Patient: sex F, age 71
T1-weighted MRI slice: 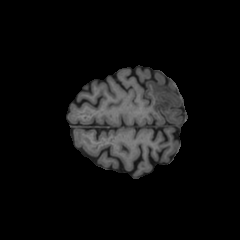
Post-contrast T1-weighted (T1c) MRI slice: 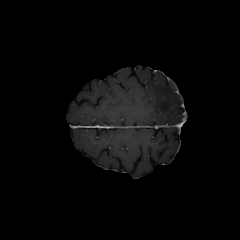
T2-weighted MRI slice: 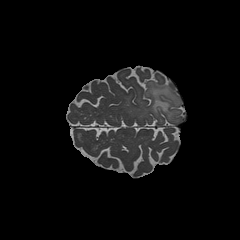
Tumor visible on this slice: yes
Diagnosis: Astrocytoma, IDH-mutant
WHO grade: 2